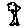
Label: tree